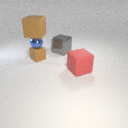
small blue metal sphere below large brown rubber cube